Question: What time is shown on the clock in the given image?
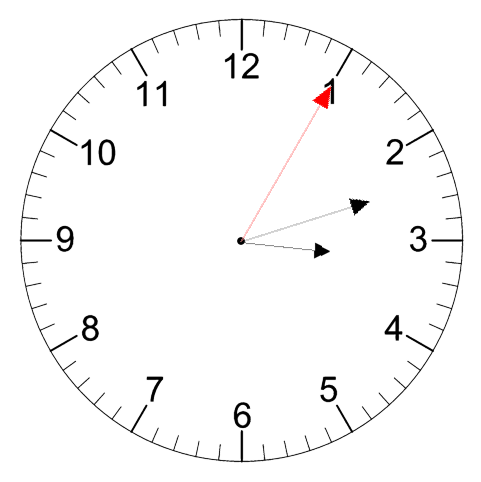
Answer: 03:12:05